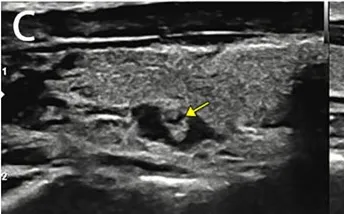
(C, D) Ultrasound scan of parathyroid glands.
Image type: radiology (ultrasound)